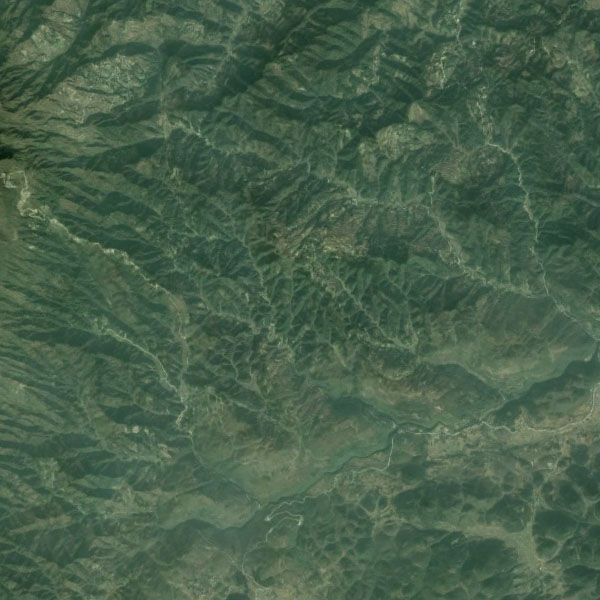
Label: Mountain